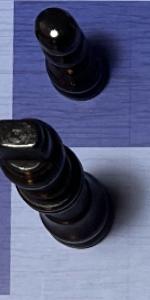
Label: King_Black